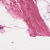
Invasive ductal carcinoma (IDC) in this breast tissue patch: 0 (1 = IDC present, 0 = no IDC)